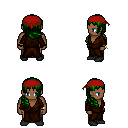
a pixel art fantasy rpg character, male body template, human, dark skin, brown robe, robe skirt, green right-swept hairstyle, red bandana, bracelets, black shoes, four views (front, back, left, right), 2x2 character sprite sheet, small pixel art, hard edges, no anti-aliasing